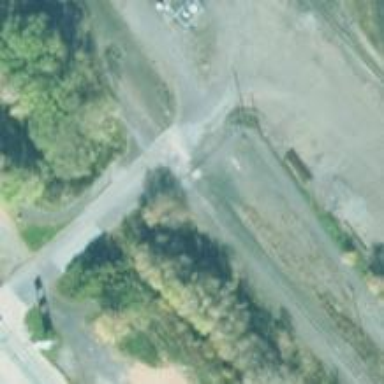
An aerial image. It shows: Railway crossing.